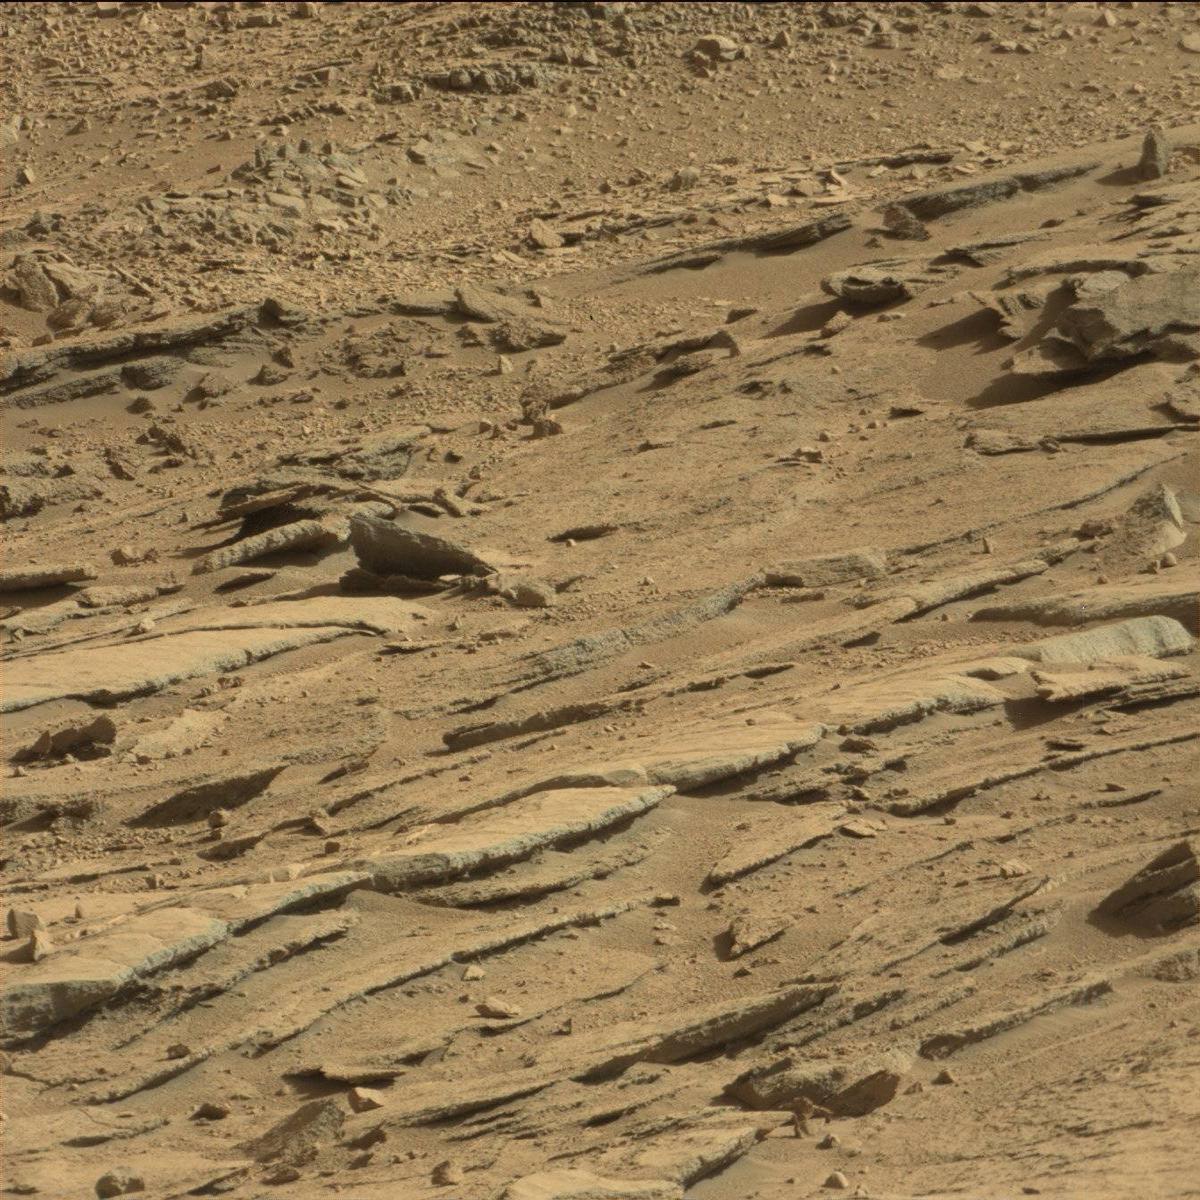
Terrain classes present: Bedrock, Sand / Soil